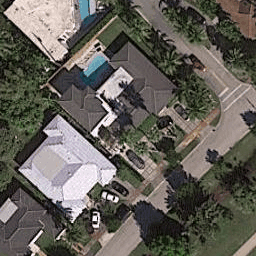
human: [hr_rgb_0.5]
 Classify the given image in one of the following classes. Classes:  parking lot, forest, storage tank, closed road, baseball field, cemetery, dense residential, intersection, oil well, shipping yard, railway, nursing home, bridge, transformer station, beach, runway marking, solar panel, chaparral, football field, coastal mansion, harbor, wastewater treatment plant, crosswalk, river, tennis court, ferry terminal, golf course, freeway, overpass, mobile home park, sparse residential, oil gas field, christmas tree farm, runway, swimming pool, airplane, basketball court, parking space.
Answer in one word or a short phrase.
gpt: coastal mansion